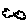
Label: cloud